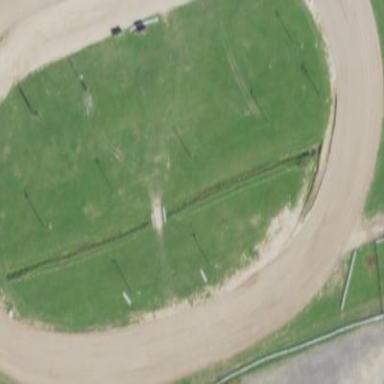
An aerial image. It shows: Raceway track in leisure land.